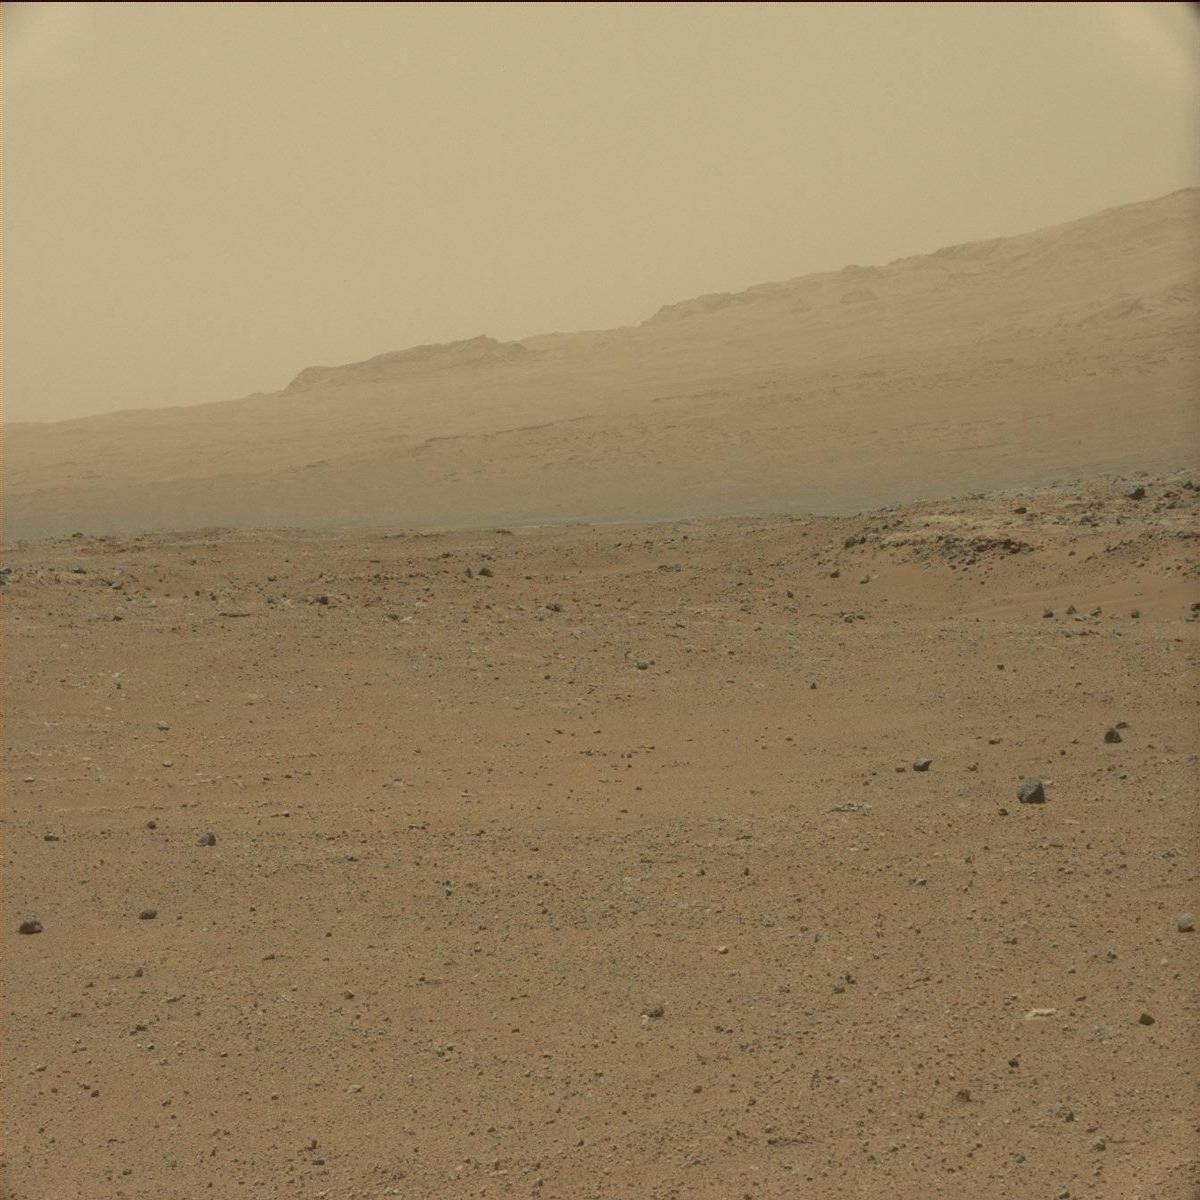
Terrain classes present: Bedrock, Ridge, Rock, Sand / Soil, Sky